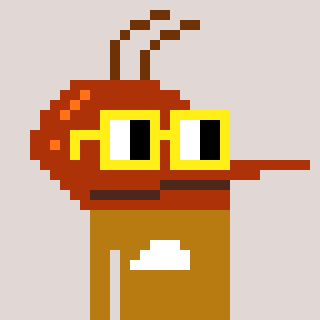
a pixel art character with square yellow glasses, a mosquito-shaped head and a gold-colored body on a warm background